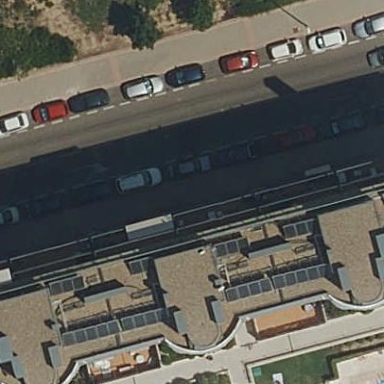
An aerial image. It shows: Residential building.